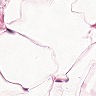
Metastatic tissue present: no